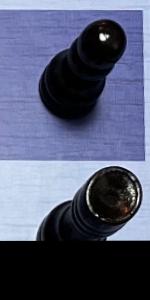
Label: Rook_Black